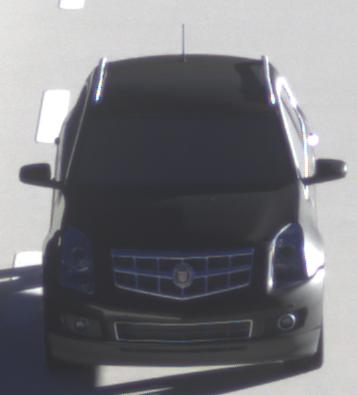
Make: Cadillac
Model: SRX 3.0 V6
Detailed model: SRX (II)
Model produced from: 2010/12
Model produced until: 2012/01
Doors: 5
Color: black
Road condition: dry road
Daytime: sunrise or sunset
Contrast: high contrast